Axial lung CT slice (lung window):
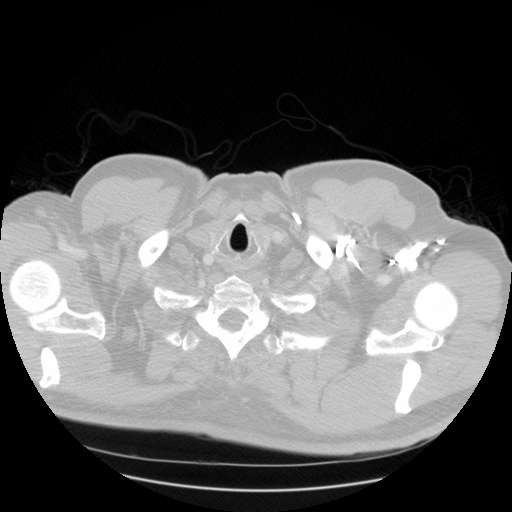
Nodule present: no